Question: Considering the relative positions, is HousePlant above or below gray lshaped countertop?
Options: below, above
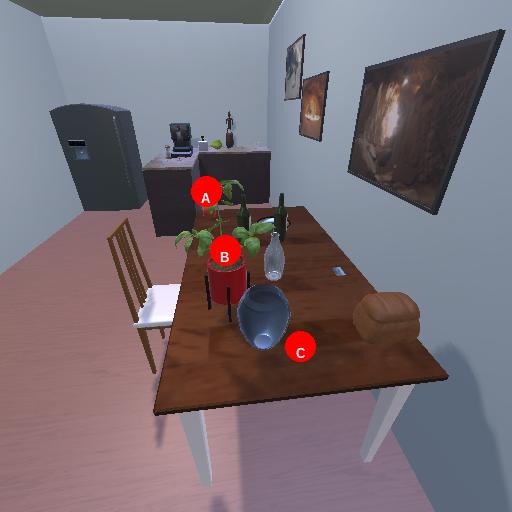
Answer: below